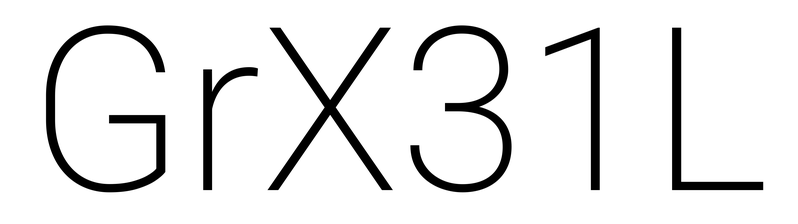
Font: Roboto_ExtraLight